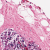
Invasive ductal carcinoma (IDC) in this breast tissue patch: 0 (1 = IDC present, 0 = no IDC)